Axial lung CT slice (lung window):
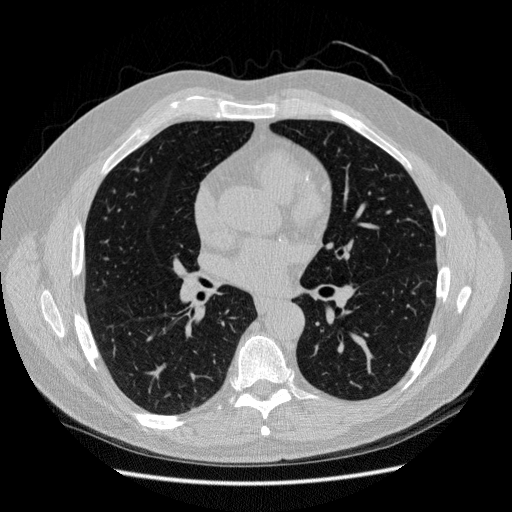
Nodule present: no